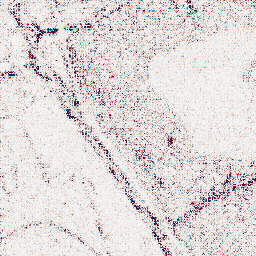
Category: wavelet
Decomposition family: wavelet_biorthogonal
Decomposition parameters: wavelet: bior5.5
level: 1
Upsampling method: cubic_catmull_rom
Upsampling parameters: scale: 2
Upsampling scale: 2